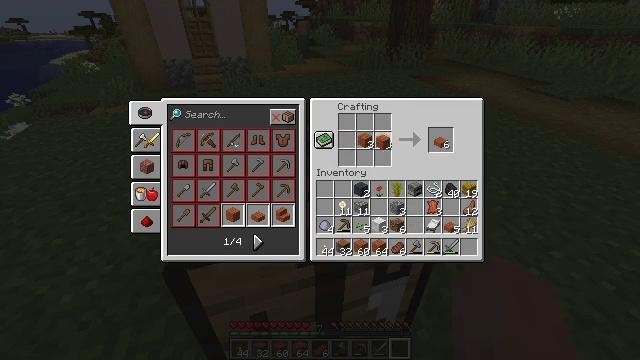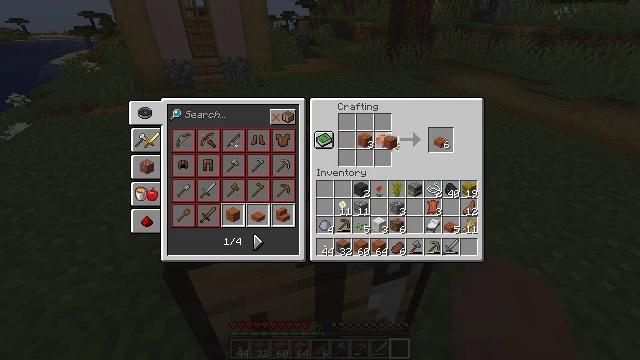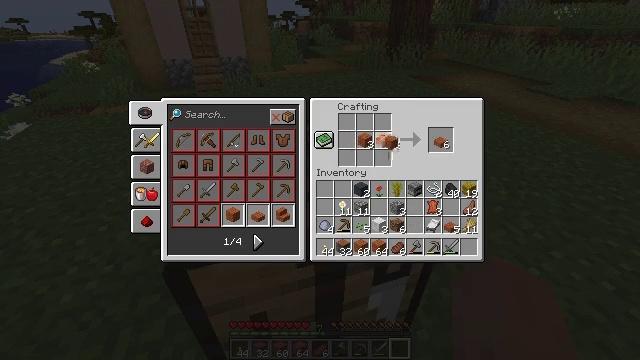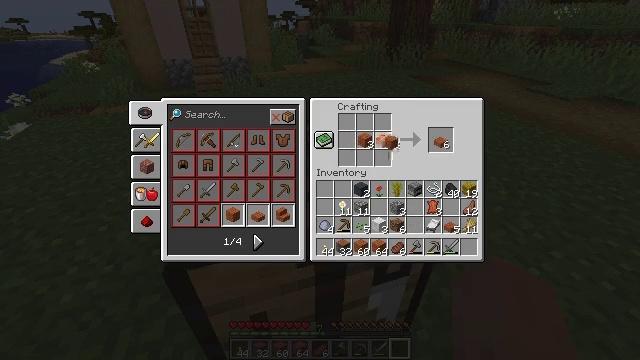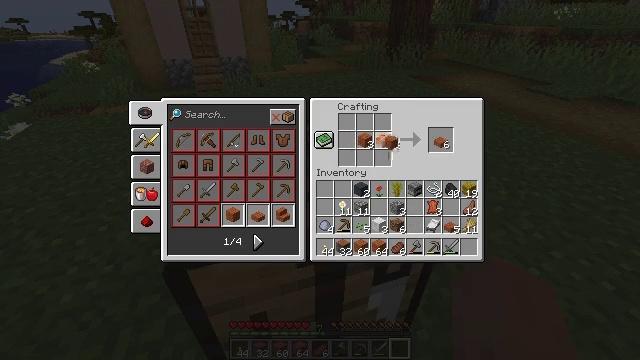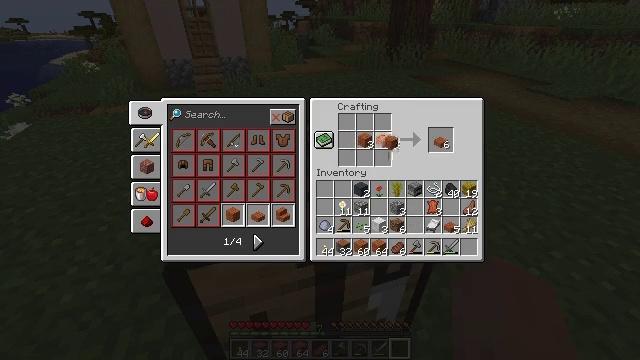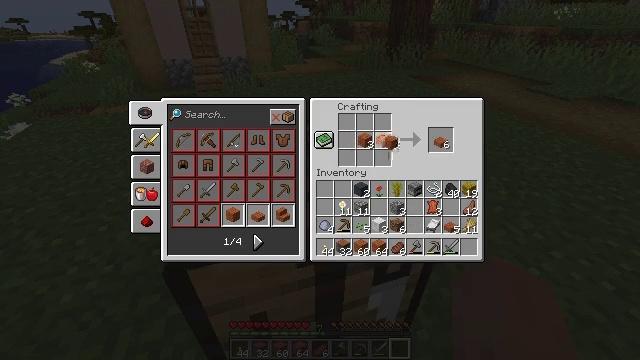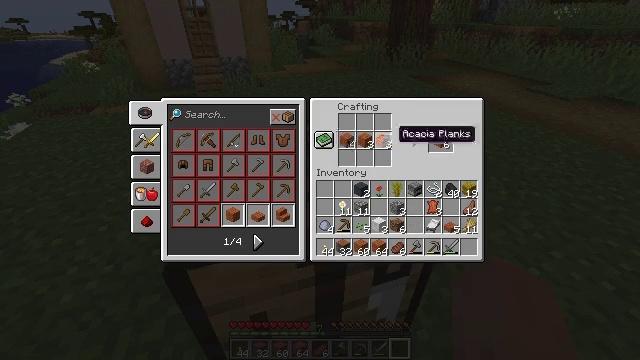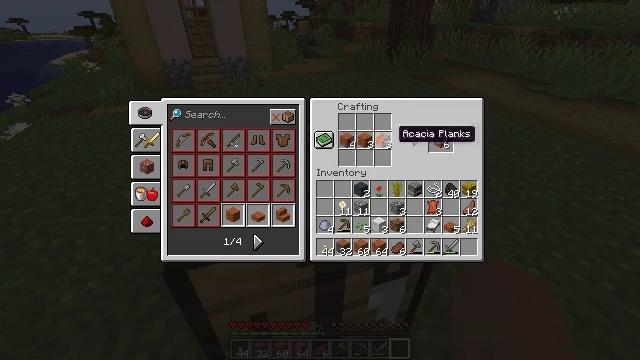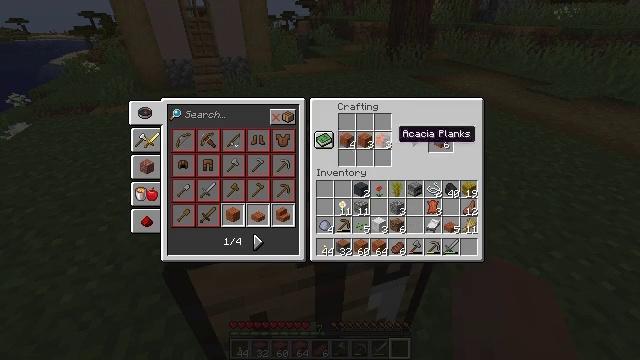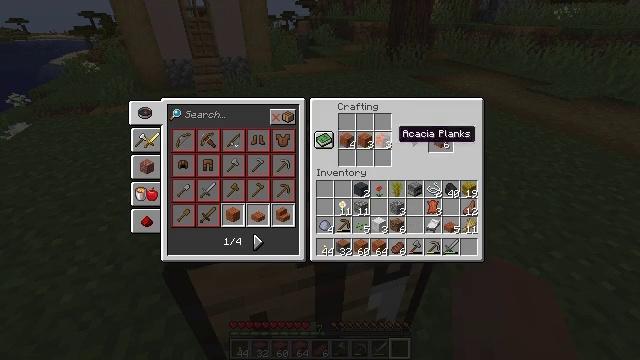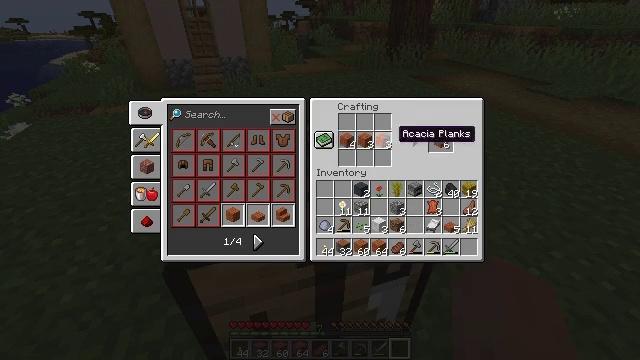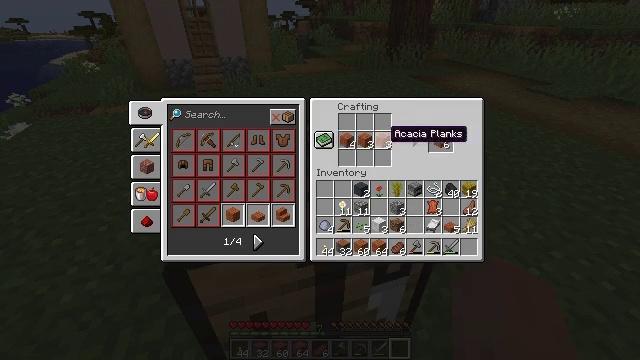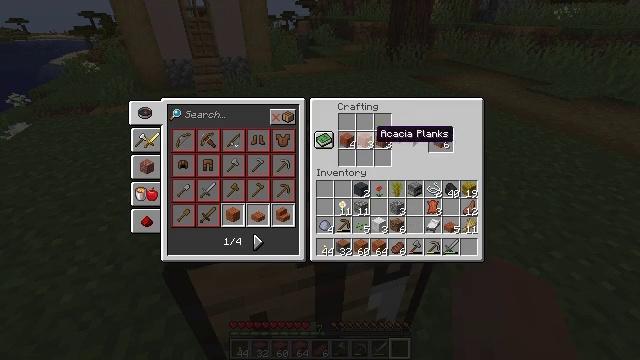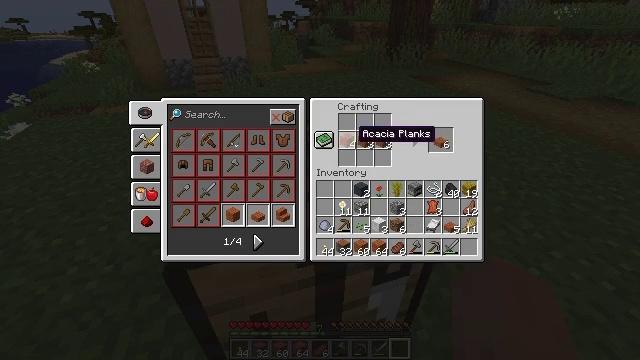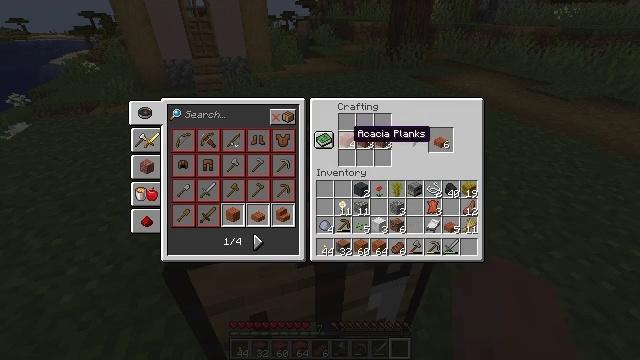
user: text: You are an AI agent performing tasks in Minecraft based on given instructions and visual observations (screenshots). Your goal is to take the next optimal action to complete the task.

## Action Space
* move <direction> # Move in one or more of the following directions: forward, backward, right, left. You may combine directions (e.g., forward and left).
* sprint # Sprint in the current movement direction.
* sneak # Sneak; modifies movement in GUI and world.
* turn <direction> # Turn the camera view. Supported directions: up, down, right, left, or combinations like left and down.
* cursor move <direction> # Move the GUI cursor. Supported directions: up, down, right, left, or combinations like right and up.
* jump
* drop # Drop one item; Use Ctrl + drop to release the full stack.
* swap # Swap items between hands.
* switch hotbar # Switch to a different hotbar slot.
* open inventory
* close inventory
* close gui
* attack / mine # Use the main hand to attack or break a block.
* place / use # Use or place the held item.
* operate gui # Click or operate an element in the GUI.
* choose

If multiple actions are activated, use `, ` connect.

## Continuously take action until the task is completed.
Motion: motion action
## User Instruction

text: Craft an acacia slab.
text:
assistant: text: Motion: cursor move right, choose
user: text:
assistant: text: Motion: choose
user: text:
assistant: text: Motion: choose
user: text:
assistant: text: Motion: choose
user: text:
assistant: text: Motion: choose
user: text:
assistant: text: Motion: choose
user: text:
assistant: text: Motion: no_op
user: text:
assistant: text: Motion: no_op
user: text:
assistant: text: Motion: no_op
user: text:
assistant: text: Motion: no_op
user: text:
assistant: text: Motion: no_op
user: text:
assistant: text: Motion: cursor move left
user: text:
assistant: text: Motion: cursor move left
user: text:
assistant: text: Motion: cursor move left
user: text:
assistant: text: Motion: no_op
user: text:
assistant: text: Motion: no_op
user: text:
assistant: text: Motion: no_op
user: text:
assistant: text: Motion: no_op
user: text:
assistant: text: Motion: no_op
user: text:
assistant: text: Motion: no_op
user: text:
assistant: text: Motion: no_op
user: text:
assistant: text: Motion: cursor move right
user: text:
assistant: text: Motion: cursor move right
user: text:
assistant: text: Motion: cursor move right
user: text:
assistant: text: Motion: cursor move right
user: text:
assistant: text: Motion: no_op
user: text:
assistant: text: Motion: no_op
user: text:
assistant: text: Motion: no_op
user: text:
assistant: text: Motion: no_op
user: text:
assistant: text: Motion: cursor move left